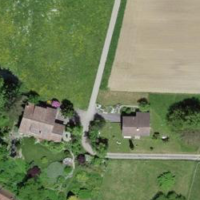
EUNIS habitat code: 52
Species observed at this site:
Symphoricarpos albus